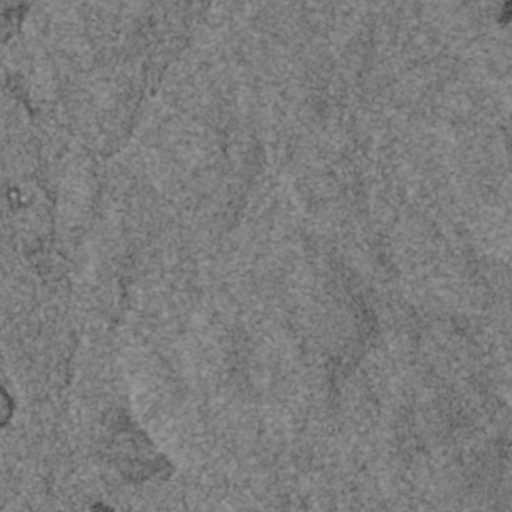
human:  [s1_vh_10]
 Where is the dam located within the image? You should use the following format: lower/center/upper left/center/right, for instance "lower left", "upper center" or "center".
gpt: The dam is located in the lower left of the image.
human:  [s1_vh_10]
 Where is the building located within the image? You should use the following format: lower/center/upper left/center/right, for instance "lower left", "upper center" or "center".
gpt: The building is located in the lower left of the image.
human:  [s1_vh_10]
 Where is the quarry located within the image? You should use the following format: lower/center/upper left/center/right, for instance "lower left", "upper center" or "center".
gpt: There is no quarry in the image.

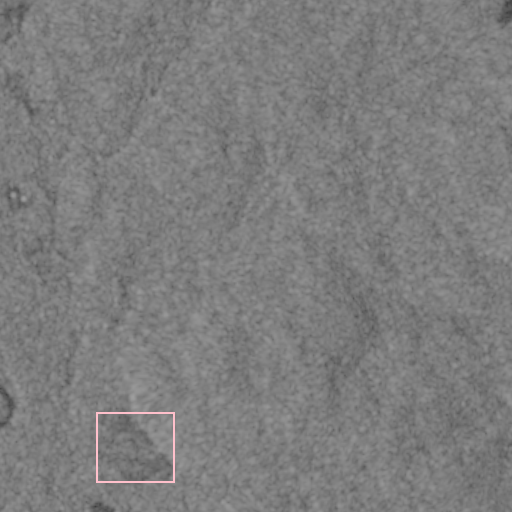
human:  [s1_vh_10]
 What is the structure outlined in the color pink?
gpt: The structure outlined in pink is a quarry.
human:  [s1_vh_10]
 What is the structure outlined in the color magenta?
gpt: There is no magenta outline.